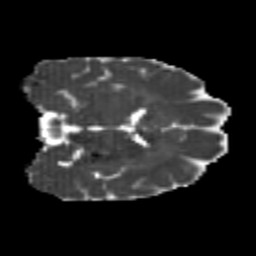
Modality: MD
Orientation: coronal
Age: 23
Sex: female
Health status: healthy
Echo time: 0.074 s